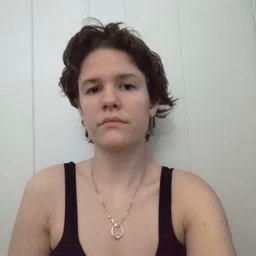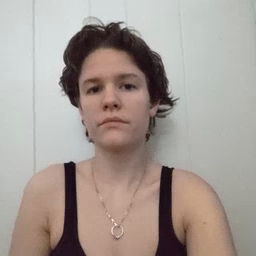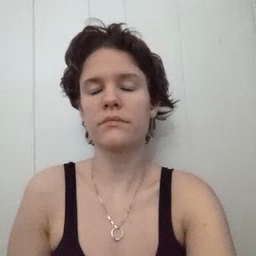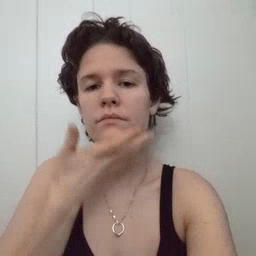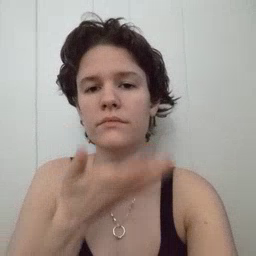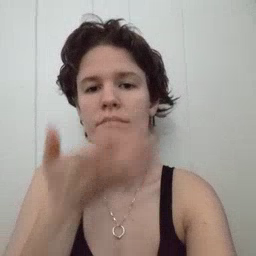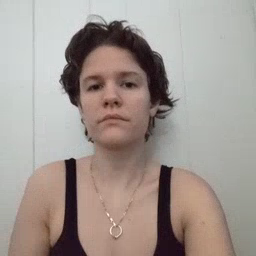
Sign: grass